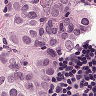
Metastatic tissue present: yes